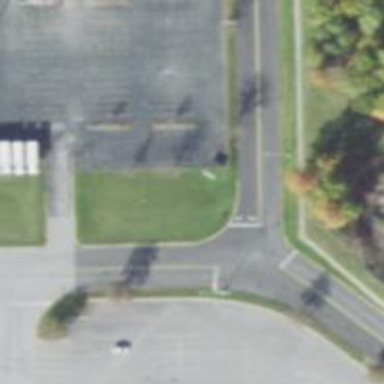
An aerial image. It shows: Asphalt service road.